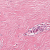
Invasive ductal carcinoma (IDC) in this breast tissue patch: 0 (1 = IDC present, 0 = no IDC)